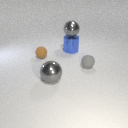
small gray rubber sphere to the right of large blue metal cylinder